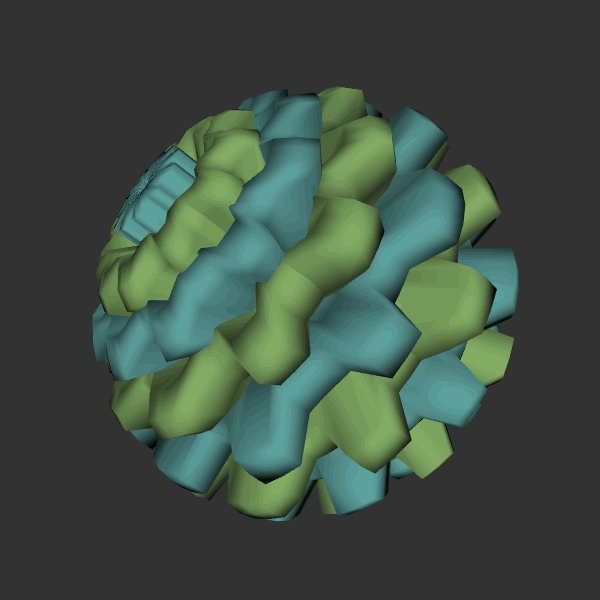
Background: dark